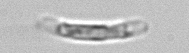
Label: Guinardia_striata